Question: So I want to have 6 buttons in a tic tac toe layout, for which I'm using nested linear layouts.
This is the xml file for the layout:
'''
<LinearLayout xmlns:android="http://schemas.android.com/apk/res/android"
xmlns:tools="http://schemas.android.com/tools" android:layout_width="match_parent"
android:orientation="vertical"
android:layout_height="match_parent" android:paddingLeft="@dimen/activity_horizontal_margin"
android:paddingRight="@dimen/activity_horizontal_margin"
android:paddingTop="@dimen/activity_vertical_margin"
android:paddingBottom="@dimen/activity_vertical_margin"
android:gravity="center"
tools:context=".TicTacToeMainActivity$PlaceholderFragment">
<TextView
android:layout_width="wrap_content"
android:layout_height="wrap_content"
android:text="@string/title"
android:id="@+id/title"
android:textSize="20dp" />
<LinearLayout
android:layout_width="match_parent"
android:layout_height="wrap_content"
android:layout_weight="1"
android:orientation="horizontal">
<Button
android:layout_width="wrap_content"
android:layout_height="wrap_content"
android:text=""
android:layout_weight="1"
android:id="@+id/topright"
android:onClick="right_click" />
<Button
android:layout_width="wrap_content"
android:layout_height="wrap_content"
android:text=""
android:layout_weight="1"
android:id="@+id/topcenter"
android:onClick="right_click" />
<Button
android:layout_width="wrap_content"
android:layout_height="wrap_content"
android:text=""
android:layout_weight="1"
android:id="@+id/topleft"
android:onClick="right_click" />
</LinearLayout>
<LinearLayout
android:layout_width="match_parent"
android:layout_height="wrap_content"
android:layout_weight="1"
android:orientation="horizontal">
<Button
android:layout_width="wrap_content"
android:layout_height="wrap_content"
android:text=""
android:layout_weight="1"
android:id="@+id/midright"
android:onClick="right_click" />
<Button
android:layout_width="wrap_content"
android:layout_height="wrap_content"
android:text=""
android:layout_weight="1"
android:id="@+id/midcenter"
android:onClick="right_click" />
<Button
android:layout_width="wrap_content"
android:layout_height="wrap_content"
android:text=""
android:layout_weight="1"
android:id="@+id/midleft"
android:onClick="right_click" />
</LinearLayout>
<LinearLayout
android:layout_width="match_parent"
android:layout_height="wrap_content"
android:layout_weight="1"
android:orientation="horizontal">
<Button
android:layout_width="wrap_content"
android:layout_height="wrap_content"
android:text=""
android:layout_weight="1"
android:id="@+id/lowright"
android:onClick="right_click" />
<Button
android:layout_width="wrap_content"
android:layout_height="wrap_content"
android:text=""
android:layout_weight="1"
android:id="@+id/lowcenter"
android:onClick="right_click" />
<Button
android:layout_width="wrap_content"
android:layout_height="wrap_content"
android:text=""
android:layout_weight="1"
android:id="@+id/lowleft"
android:onClick="right_click" />
</LinearLayout>
<Button
android:layout_width="wrap_content"
android:layout_height="wrap_content"
android:text="@string/reset"
android:id="@+id/reset"
android:onClick="right_click" />
</LinearLayout>
'''
However, this renders the following screen:

How do I get the buttons to resize so that each row takes up an equal amount of space as the others, without any margins as is there in this screenshot? Also ignore the methods referenced in the buttons, as they are not made.
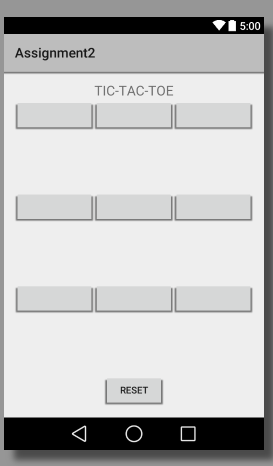
Answer: You need to make two changes,
If you are giving 'weight' to 'LinearLayout' then write 'layout_height="0dp"'
Height of button must be 'match_parent'
So your layout would look like,
'''
<LinearLayout>
<TextView>
<LinearLayout
android:layout_width="match_parent"
android:layout_height="0dp" //see the change here
android:layout_weight="1"
android:orientation="horizontal">
<Button
android:layout_width="wrap_content"
android:layout_height="match_parent" //change height to match_parent
android:text=""
android:layout_weight="1"
android:id="@+id/topright"
android:onClick="right_click" />
//do same changes to rest two buttons within this LinearLayout
.
.
</LinearLayout>
<LinearLayout> //make same changes here
<Button/> //and here also
<Button/> //here also
<Button/> //here also
</LinearrLayout>
<LinearLayout> //make same changes here
<Button/> //and here also
<Button/> //here also
<Button/> //here also
</LinearrLayout>
<Button
android:layout_width="wrap_content"
android:layout_height="wrap_content"
android:text="reset"
android:id="@+id/reset"
android:onClick="right_click" />
</LinearLayout>
'''